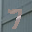
Label: 7